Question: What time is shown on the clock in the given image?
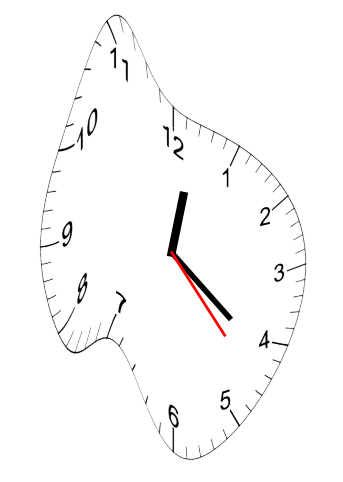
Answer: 12:21:23